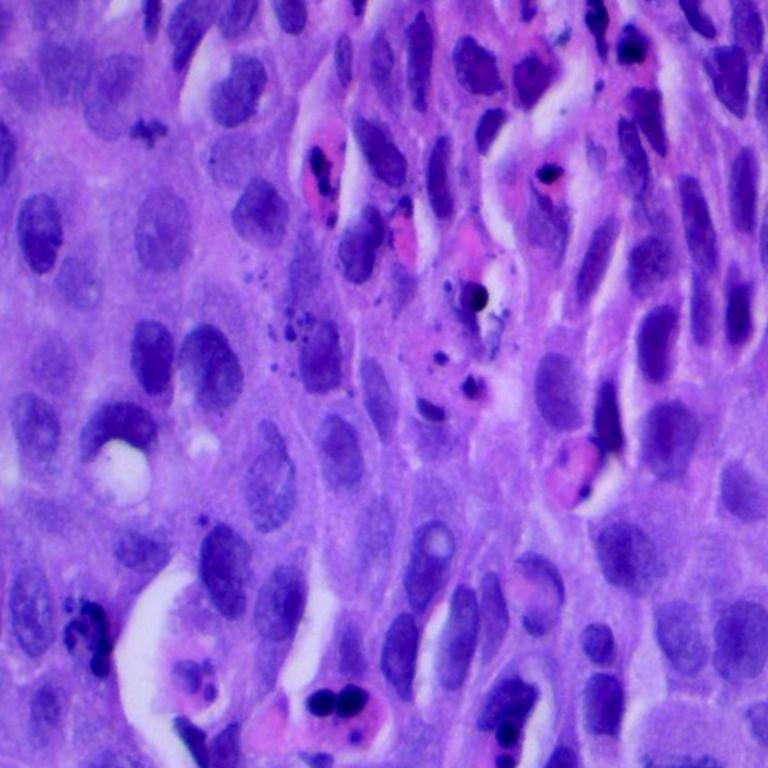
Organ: lung
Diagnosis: squamous carcinomas